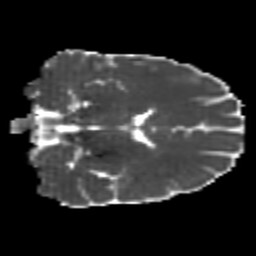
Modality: MD
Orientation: coronal
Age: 22
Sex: male
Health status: healthy
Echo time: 0.074 s